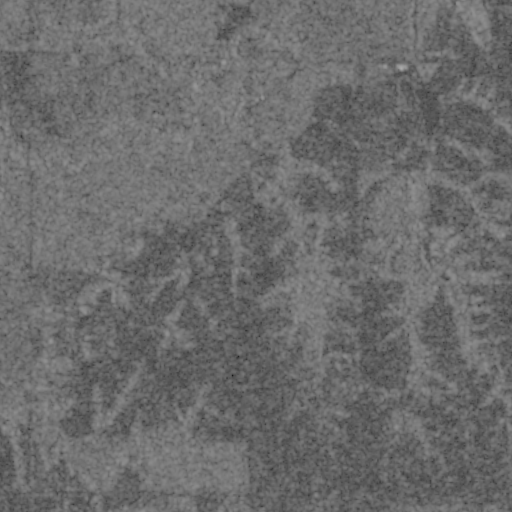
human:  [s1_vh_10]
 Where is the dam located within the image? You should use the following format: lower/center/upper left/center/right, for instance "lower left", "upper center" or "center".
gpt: The dam is located in the upper right of the image.
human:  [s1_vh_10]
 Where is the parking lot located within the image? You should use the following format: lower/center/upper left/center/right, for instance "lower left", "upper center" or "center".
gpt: There is no parking lot in the image.

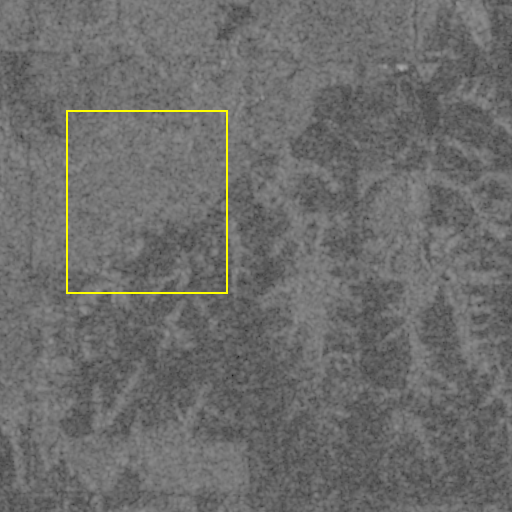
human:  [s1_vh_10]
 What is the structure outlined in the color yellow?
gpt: There is no yellow outline.
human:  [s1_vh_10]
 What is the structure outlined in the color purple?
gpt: There is no structure outlined in purple.